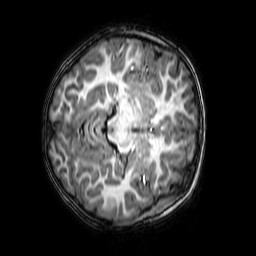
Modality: T1w
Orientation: axial
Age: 8
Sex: female
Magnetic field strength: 3 T
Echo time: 0.0038 s